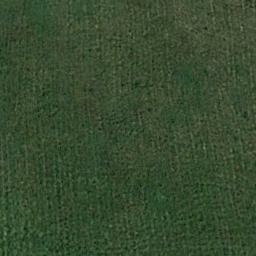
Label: meadow